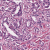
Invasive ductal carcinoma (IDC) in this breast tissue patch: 1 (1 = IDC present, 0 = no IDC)